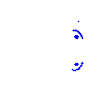
Particle: pion